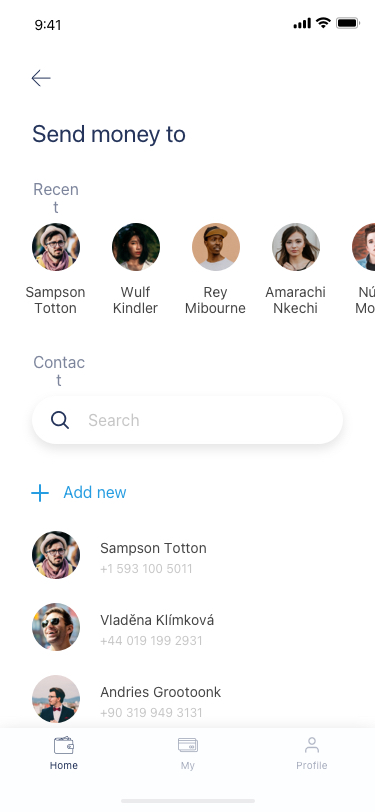
Text in this UI design:
Recent
Contact
Search
Add new